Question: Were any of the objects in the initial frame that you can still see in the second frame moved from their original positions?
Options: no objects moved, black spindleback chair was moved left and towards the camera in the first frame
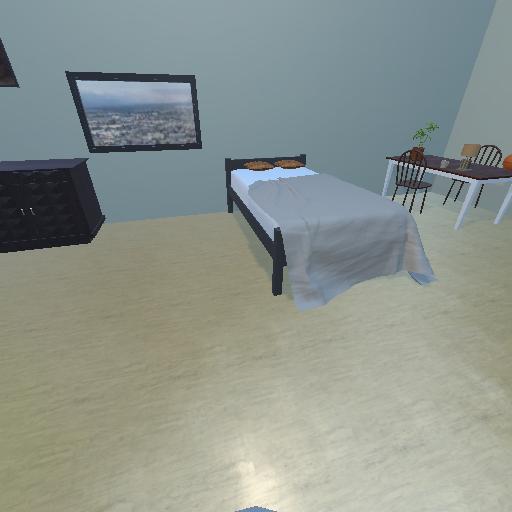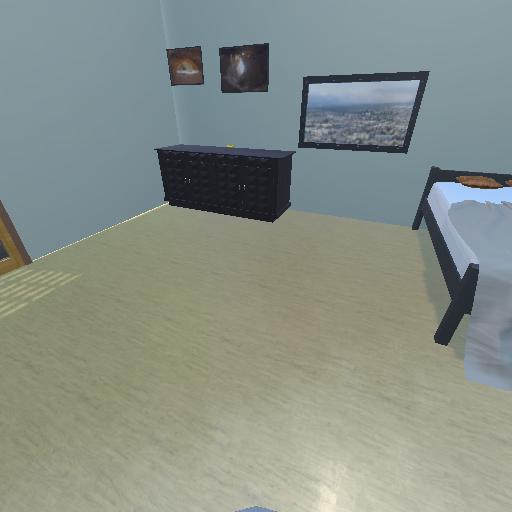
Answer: no objects moved